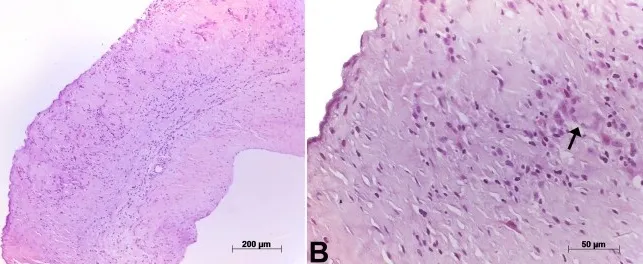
Photomicrographs of an aortic leaflet. In the panel A - with diffuse thickening and chronic inflammatory infiltrate; in the panel B - the arrows point to a Langerhans-type giant cell within the inflammatory infiltrate. Hematoxylin-eosin staining, objective magnifications 10x and 40x, respectively.
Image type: pathology (h&e)